Field crop: maize
Growth stage: 2
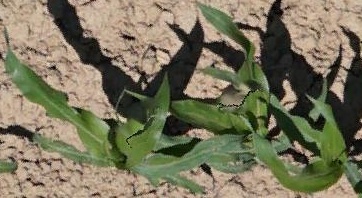
Species: maize